【题型】填空题　【知识点】立体几何　【难度】easy
如图，三棱柱 \(ABC-A_1B_1C_1\) 中，侧面 \(B_1BCC_1\) 的面积是 4，点 \(A_1\) 到侧面 \(B_1BCC_1\) 的距离是 3，则三棱柱 \(ABC-A_1B_1C_1\) 的体积为 \underline{\quad\quad}．

\vspace{0.8em}
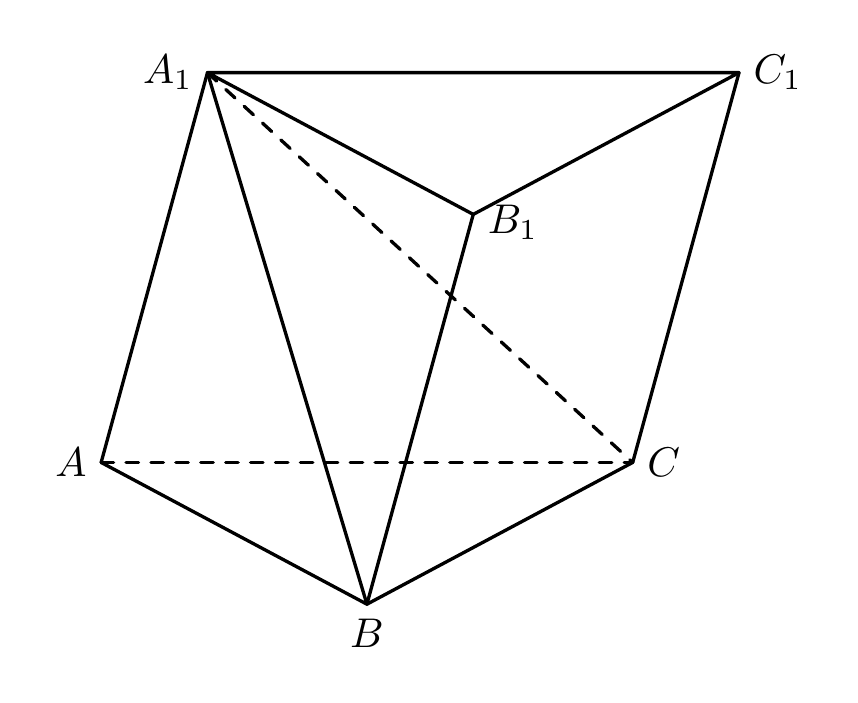
【解答】
【答案】6．

\vspace{0.8em}
【分析】利用切割法的思想进行解决：\(V_{ABC-A_1B_1C_1}=3V_{A_1-ABC}\)，\(V_{ABC-A_1B_1C_1}=V_{A_1-ABC}+V_{A_1-BB_1CC_1}\)，由 \(V_{A_1-BB_1CC_1}\) 即可求得结果．

\vspace{0.8em}
【解答】解：因为 \(V_{ABC-A_1B_1C_1}=3V_{A_1-ABC}\)，

所以 \(V_{A_1-BB_1CC_1}=\frac{2}{3}V_{A_1B_1C_1-ABC}\)，设点 \(A_1\) 到侧面 \(B_1BCC_1\) 的距离是 \(h=3\)，

由 \(V_{A_1-BB_1CC_1}=\frac{1}{3}\times h \times S_{BB_1C_1C}=\frac{1}{3}\times 4 \times 3=4\)，

所以 \(V_{A_1B_1C_1-ABC}=\frac{3}{2}V_{A_1-BB_1CC_1}=\frac{3}{2}\times 4=6\)．

故答案为：6．